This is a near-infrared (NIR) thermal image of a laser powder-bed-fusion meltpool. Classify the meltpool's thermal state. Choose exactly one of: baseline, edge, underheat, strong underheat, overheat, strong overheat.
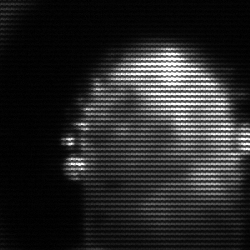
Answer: baseline